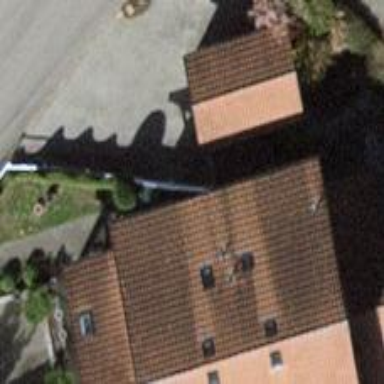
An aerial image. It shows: Simple house.